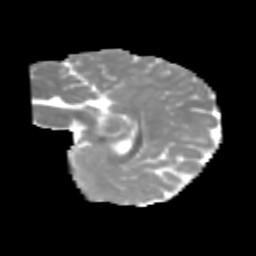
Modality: MD
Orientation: sagittal
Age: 6
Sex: female
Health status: healthy